Field crop: maize
Growth stage: 1
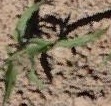
Species: maize